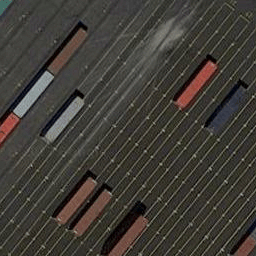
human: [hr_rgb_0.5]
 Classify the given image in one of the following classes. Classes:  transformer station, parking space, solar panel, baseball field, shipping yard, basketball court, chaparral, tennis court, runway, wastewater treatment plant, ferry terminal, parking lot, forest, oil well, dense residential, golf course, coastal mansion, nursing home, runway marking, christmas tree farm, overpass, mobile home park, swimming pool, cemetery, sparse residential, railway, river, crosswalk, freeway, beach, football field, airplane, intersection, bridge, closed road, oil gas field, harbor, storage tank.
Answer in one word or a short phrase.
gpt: shipping yard